Question: I am working with HorizantalListView but when i tapped on any element of list then i want to show it selected and it should remain selected until another image is not clicked how its possible please help me.

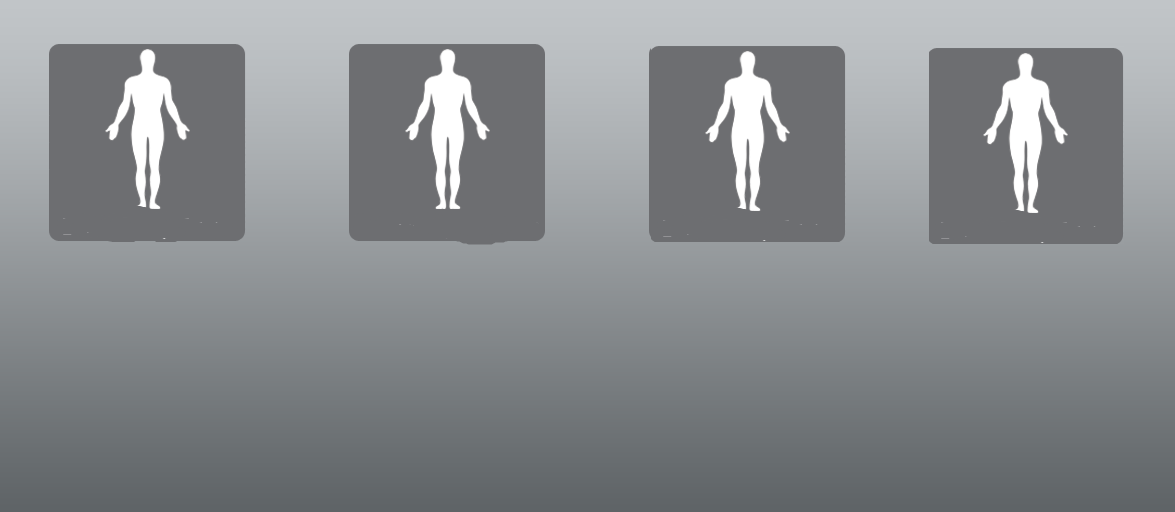
Answer: Make it a toggle button instead of an imageView. And then create a selector on the xml with the various images you wish on each corresponind state. (I'm not sure now if the same can be done with imageView that's why I told you to use toggle button).
'''
<?xml version="1.0" encoding="utf-8"?>
<selector xmlns:android="http://schemas.android.com/apk/res/android">
<item android:state_pressed="true"
android:drawable="@drawable/button_pressed"/>
<item android:state_pressed="false"
android:drawable="@drawable/button_rested"/>
<item android:state_enabled="false"
android:drawable="@drawable/button_disabled"/>
</selector>
'''
on the laybout
'''
<ToggleButton android:id="@+id/image" android:layout_width="fill_parent"
android:layout_height="wrap_content" android:background="@null" android:gravity="center_horizontal"
android:src="@drawable/button_selector"/>
'''